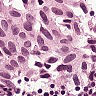
Metastatic tissue present: yes